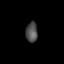
Tissue: lung
Cell type: Epithelial cells
Senescence score: 0.1996
Nuclear area (px): 233
Mean DAPI intensity: 77.704